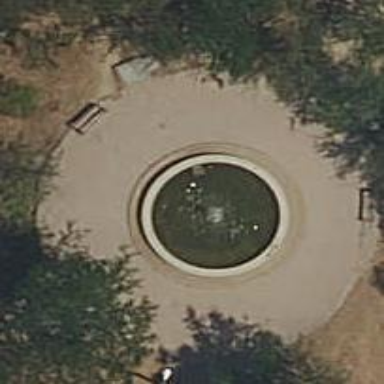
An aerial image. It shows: Fountain.